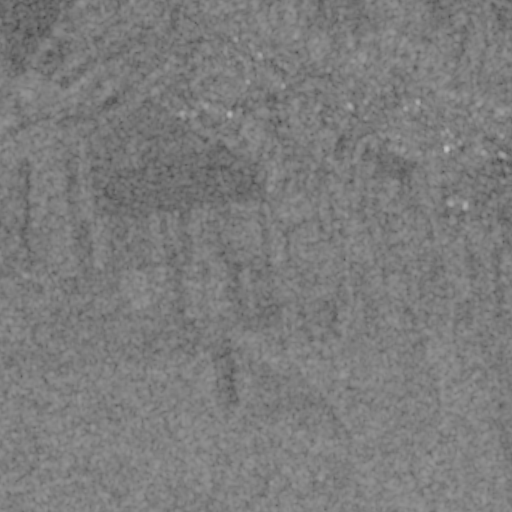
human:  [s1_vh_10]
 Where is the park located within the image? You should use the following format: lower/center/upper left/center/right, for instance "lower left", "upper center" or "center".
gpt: The park is located in the upper right of the image.
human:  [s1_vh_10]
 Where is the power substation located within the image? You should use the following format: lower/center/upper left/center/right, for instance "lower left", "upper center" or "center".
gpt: The power substation is located in the upper center of the image.
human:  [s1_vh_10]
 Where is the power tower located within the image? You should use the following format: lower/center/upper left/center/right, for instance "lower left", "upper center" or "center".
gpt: The power tower is located in the upper left of the image.
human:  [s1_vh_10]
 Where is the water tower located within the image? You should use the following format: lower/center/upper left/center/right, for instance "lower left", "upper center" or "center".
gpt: The water tower is located in the center right of the image.
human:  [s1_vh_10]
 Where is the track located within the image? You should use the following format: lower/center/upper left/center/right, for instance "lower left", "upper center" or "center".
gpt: There is no track in the image.

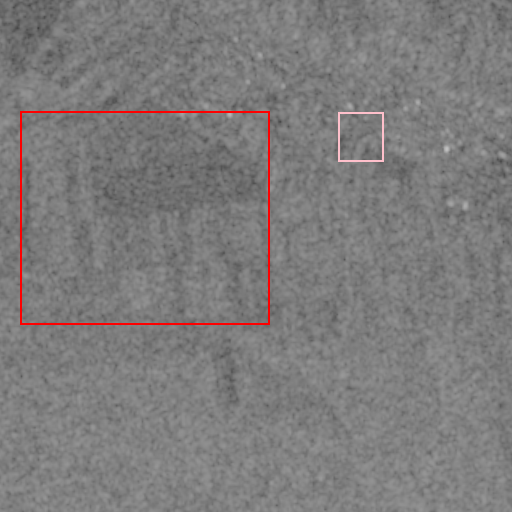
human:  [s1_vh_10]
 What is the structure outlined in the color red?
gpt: The structure outlined in red is a crop field.
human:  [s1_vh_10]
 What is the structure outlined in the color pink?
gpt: The structure outlined in pink is a park.
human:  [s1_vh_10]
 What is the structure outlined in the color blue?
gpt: There is no blue outline.